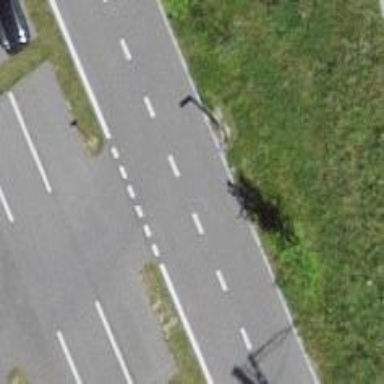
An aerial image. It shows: Asphalt parking aisle road.